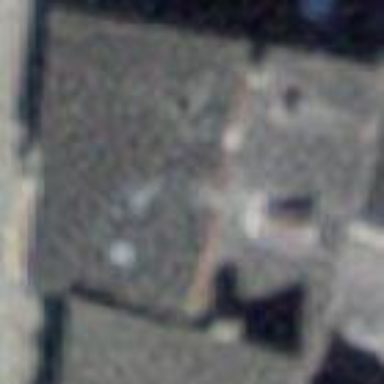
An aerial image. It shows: Terrace building.